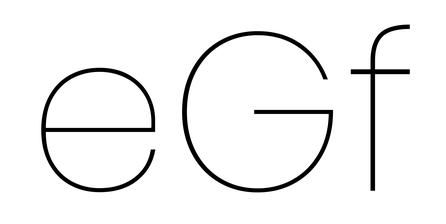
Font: Poppins-Thin